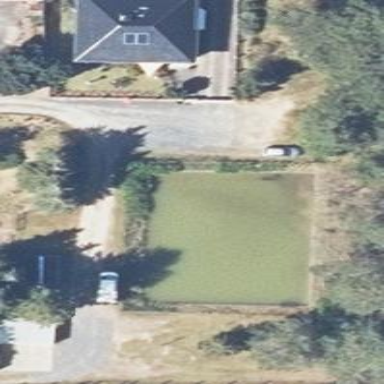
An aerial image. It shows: Pond with emergency fire water supply.